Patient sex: M
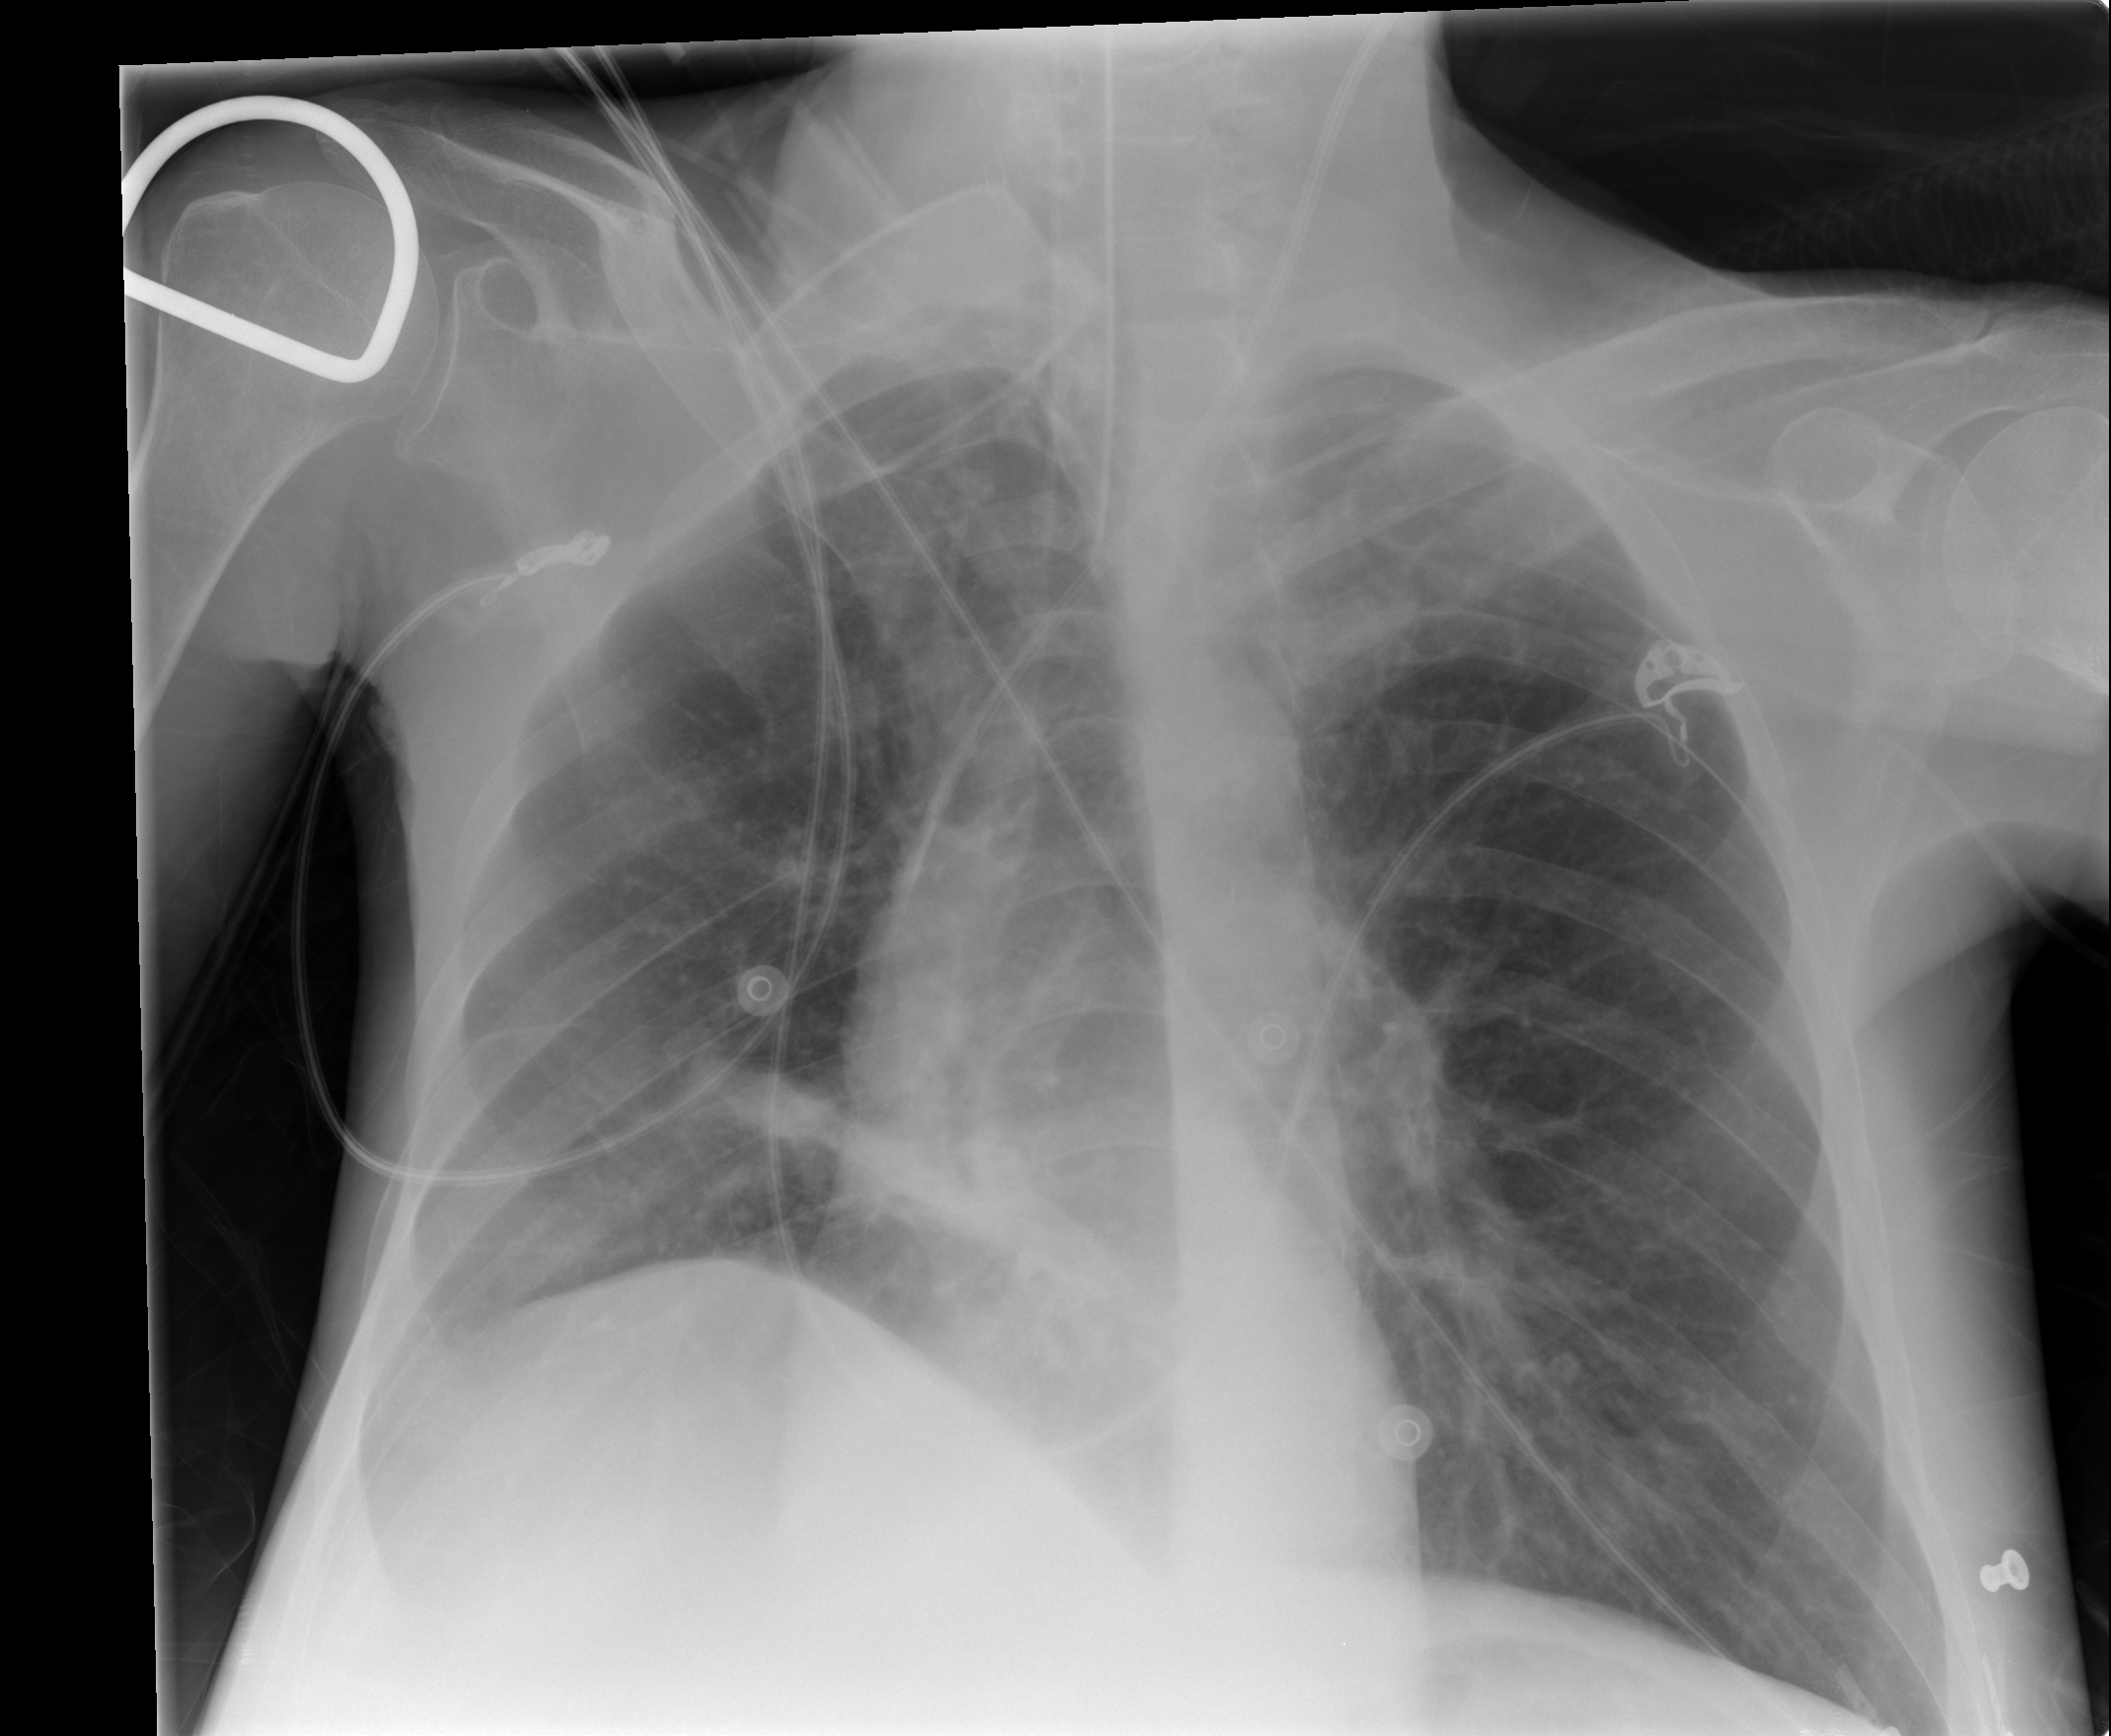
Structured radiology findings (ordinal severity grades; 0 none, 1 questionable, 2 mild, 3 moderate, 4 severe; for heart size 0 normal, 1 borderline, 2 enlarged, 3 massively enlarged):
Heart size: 0
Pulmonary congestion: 0
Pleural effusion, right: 0
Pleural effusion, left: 0
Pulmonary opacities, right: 0
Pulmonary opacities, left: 0
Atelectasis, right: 2
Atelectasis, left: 0